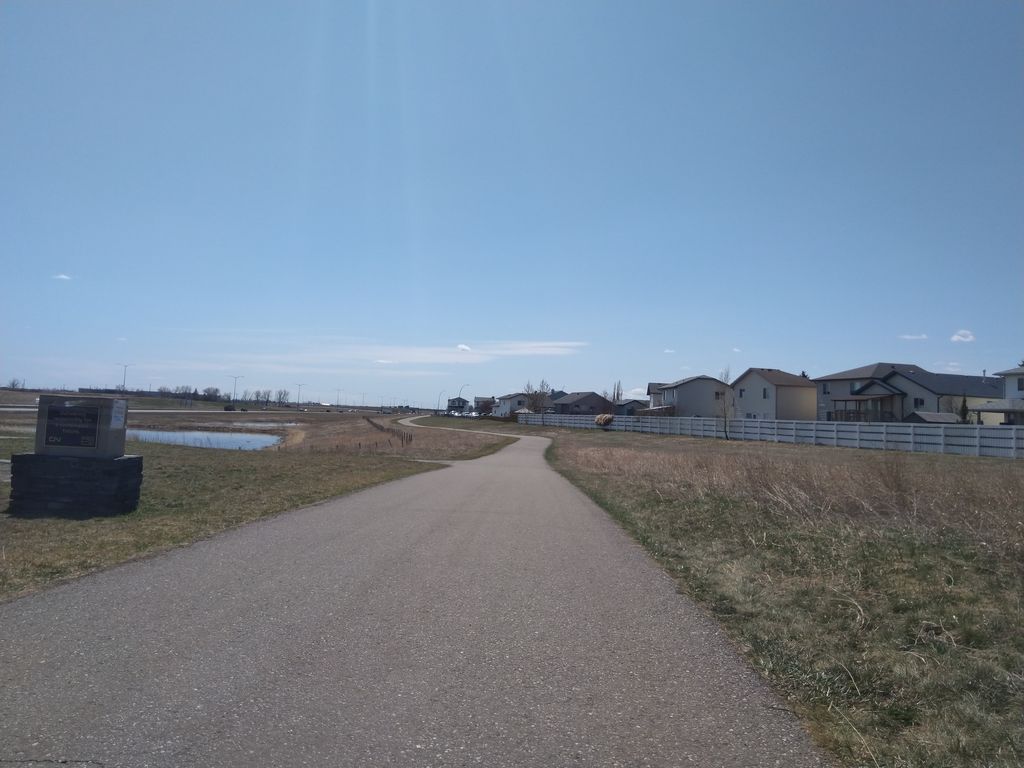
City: calgary